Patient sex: M
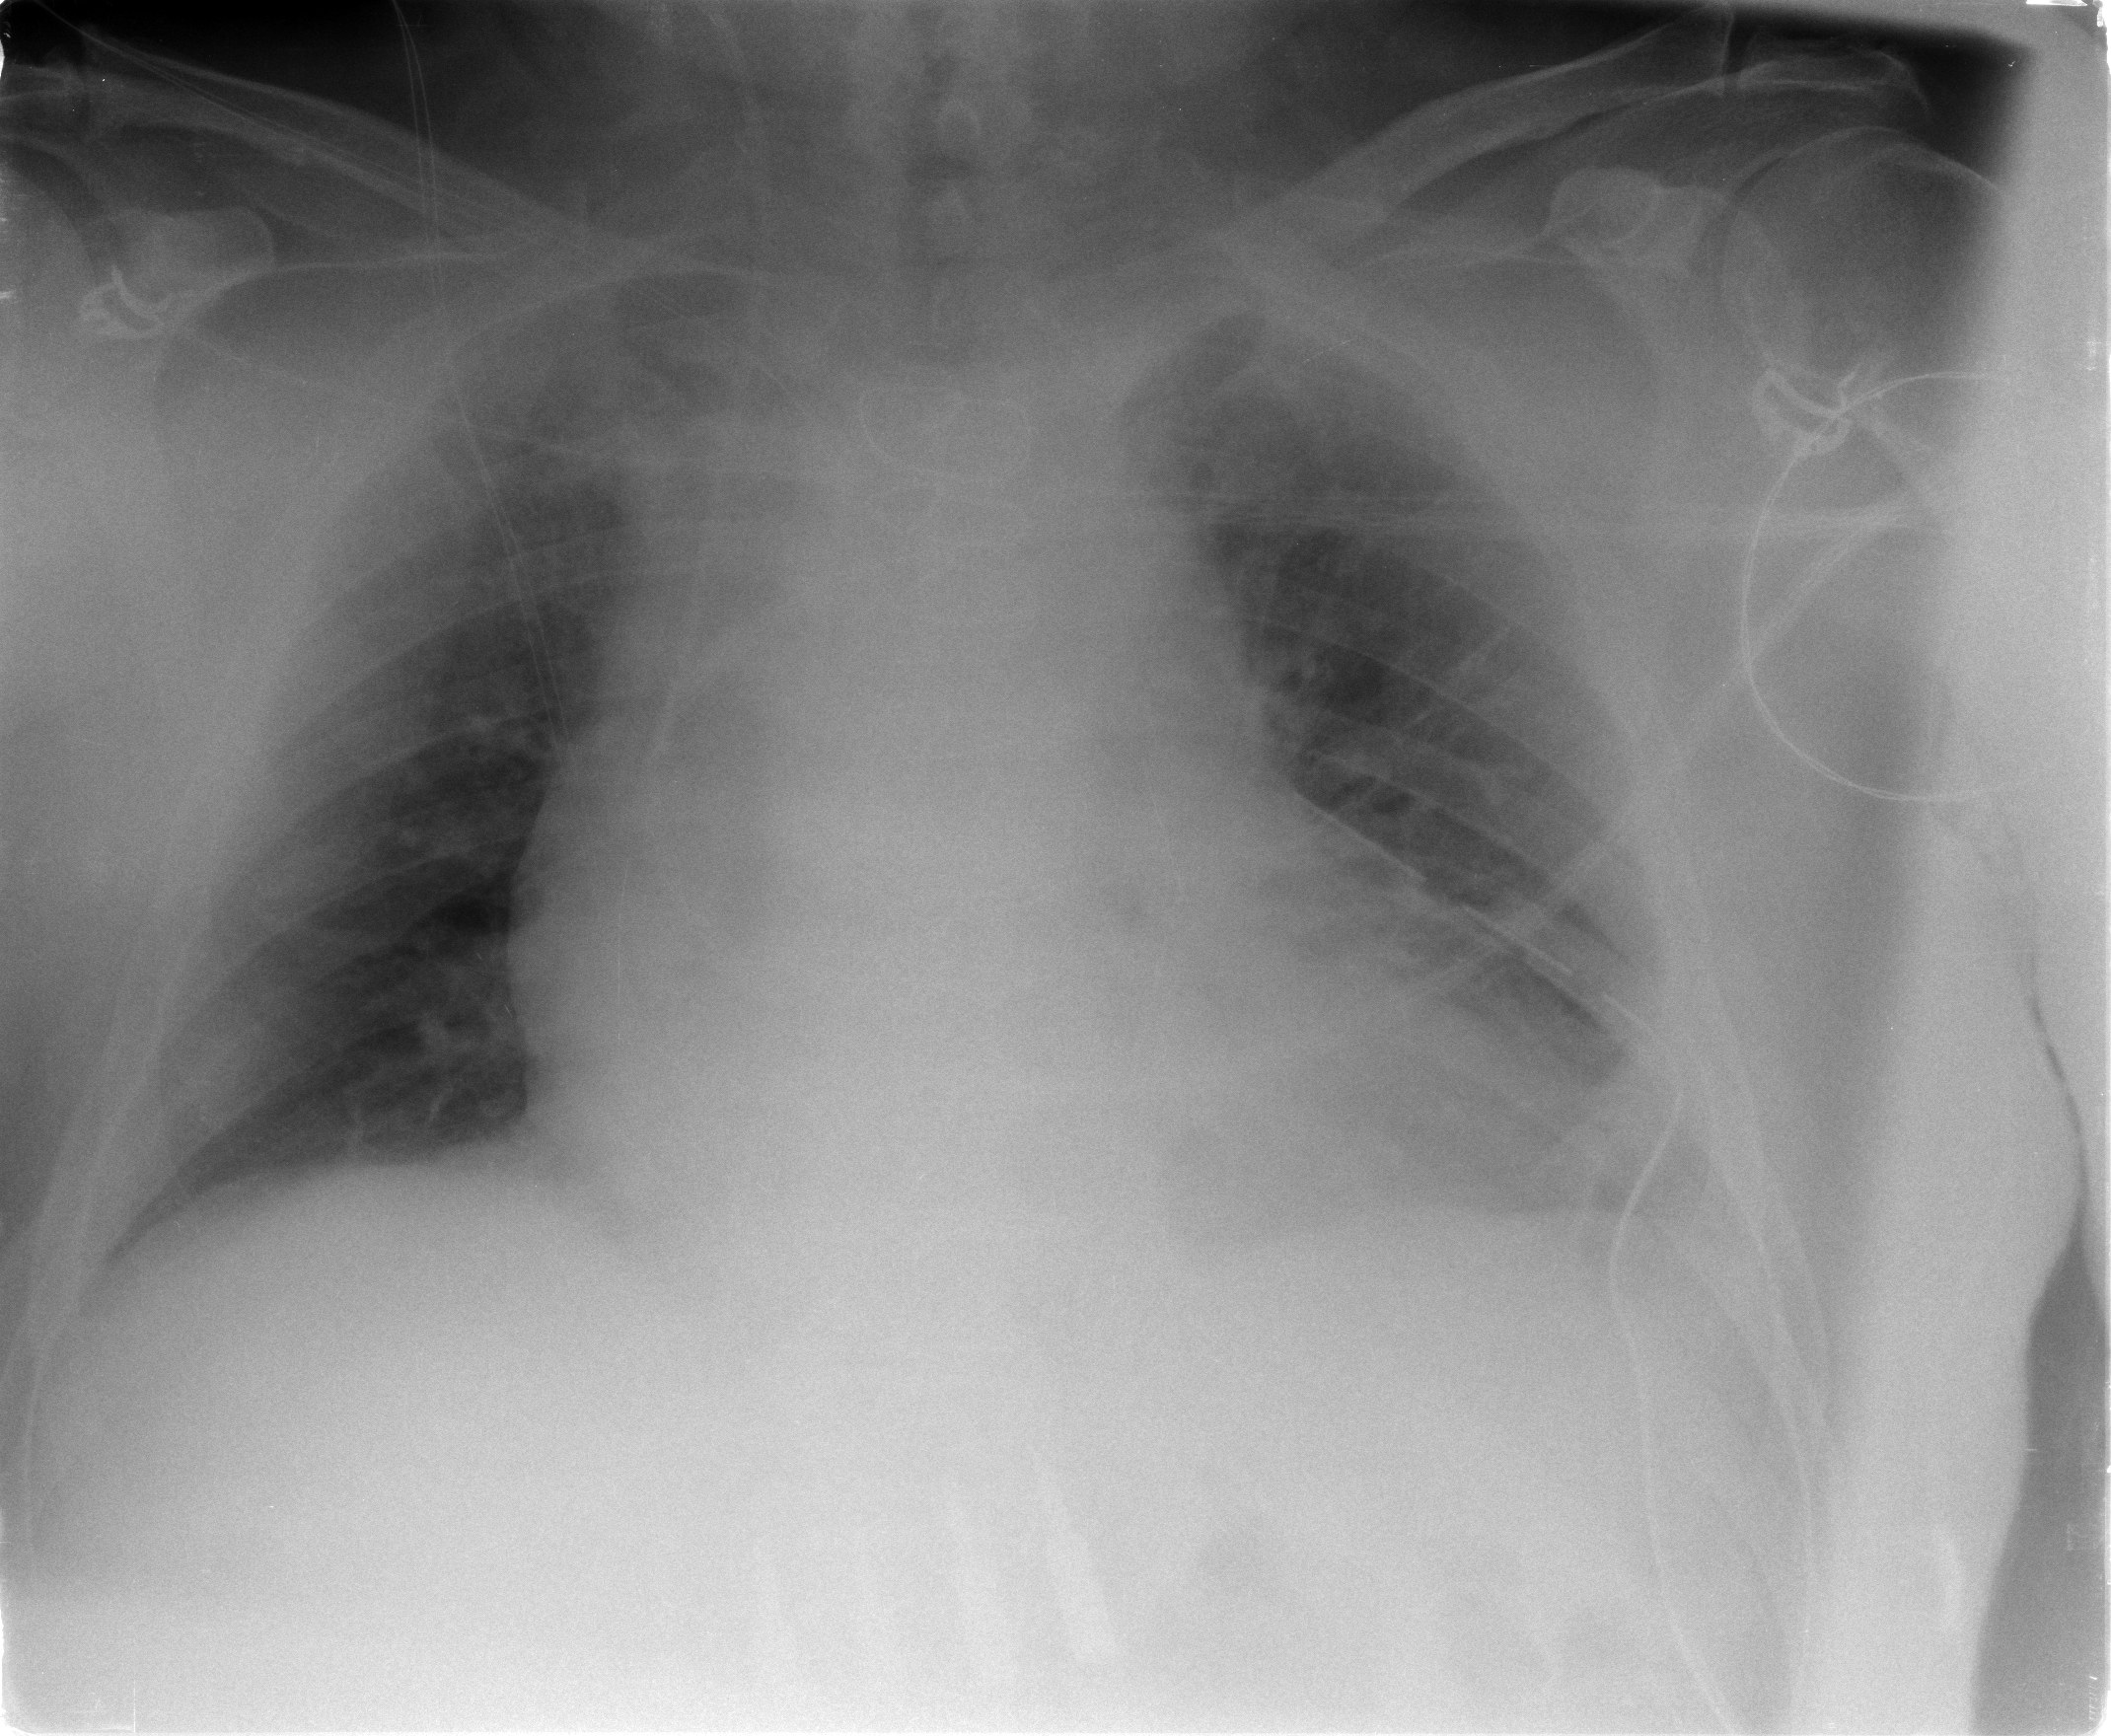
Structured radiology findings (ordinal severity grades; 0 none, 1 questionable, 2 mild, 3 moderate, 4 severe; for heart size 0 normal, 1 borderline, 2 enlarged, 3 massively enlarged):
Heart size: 2
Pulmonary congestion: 2
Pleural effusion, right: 0
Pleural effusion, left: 0
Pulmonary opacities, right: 0
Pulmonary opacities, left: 0
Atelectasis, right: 0
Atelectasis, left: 2